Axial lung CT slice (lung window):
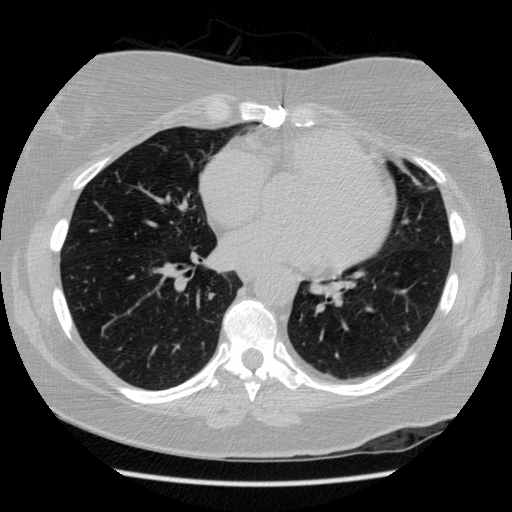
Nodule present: no